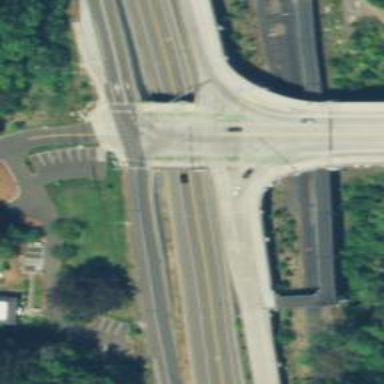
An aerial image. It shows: Primary link highway bridge with asphalt surface.